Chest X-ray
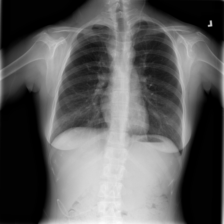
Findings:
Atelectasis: negative
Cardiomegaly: negative
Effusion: negative
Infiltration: negative
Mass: negative
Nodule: negative
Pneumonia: negative
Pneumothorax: negative
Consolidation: negative
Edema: negative
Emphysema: negative
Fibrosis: negative
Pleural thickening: negative
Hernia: negative